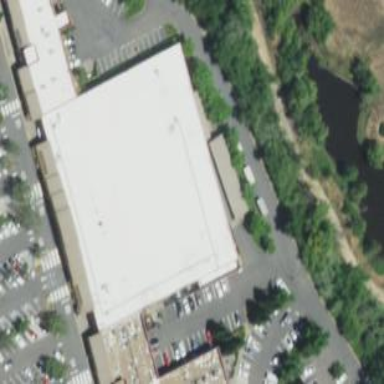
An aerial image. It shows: Supermarket building.